Aerial crown-view tile of a tropical tree (Barro Colorado Island, Panama), acquired 20250414:
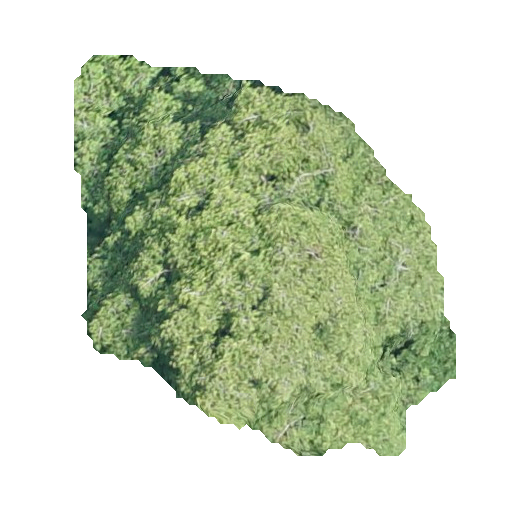
Species: Virola surinamensis
GBIF accepted scientific name: Virola surinamensis
Crown area: 163.674 m²